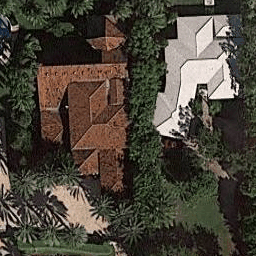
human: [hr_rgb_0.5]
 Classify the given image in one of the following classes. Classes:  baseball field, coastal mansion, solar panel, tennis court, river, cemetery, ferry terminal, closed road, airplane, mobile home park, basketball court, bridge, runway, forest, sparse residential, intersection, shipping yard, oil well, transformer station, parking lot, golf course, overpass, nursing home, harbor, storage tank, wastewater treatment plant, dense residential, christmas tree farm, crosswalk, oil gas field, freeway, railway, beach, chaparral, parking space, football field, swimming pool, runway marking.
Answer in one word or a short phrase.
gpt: coastal mansion